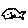
Label: fish